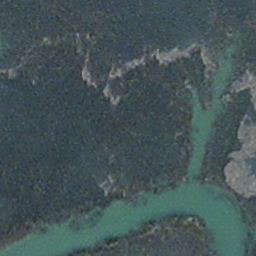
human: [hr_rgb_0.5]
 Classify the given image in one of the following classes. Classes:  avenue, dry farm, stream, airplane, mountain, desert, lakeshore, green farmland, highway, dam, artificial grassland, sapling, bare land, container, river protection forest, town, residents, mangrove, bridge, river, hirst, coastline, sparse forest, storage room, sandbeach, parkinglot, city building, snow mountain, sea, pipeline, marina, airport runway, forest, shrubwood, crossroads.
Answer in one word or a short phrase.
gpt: stream